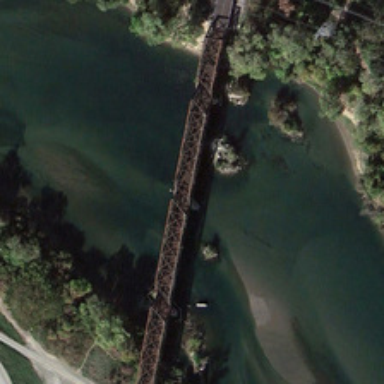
A bridge is over a river with many green plants in two sides of it .